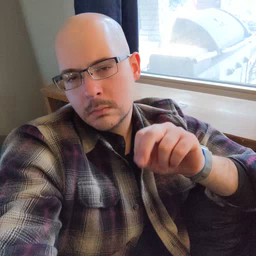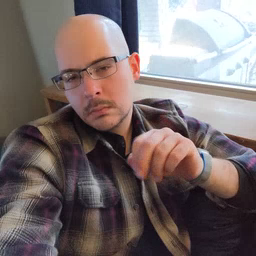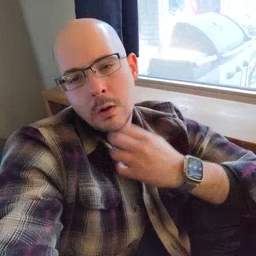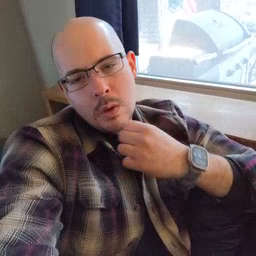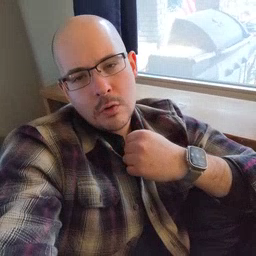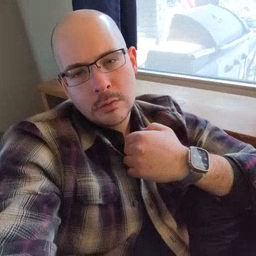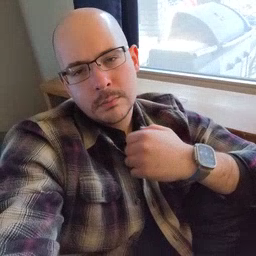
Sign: underwear